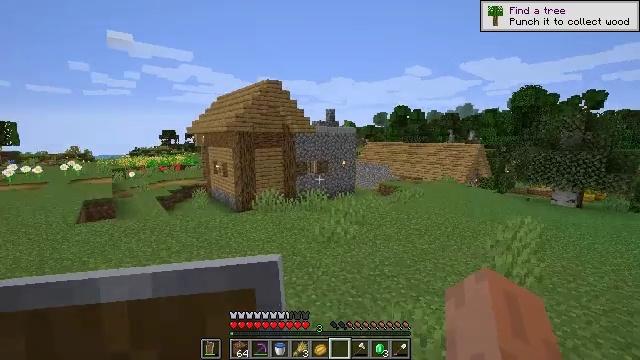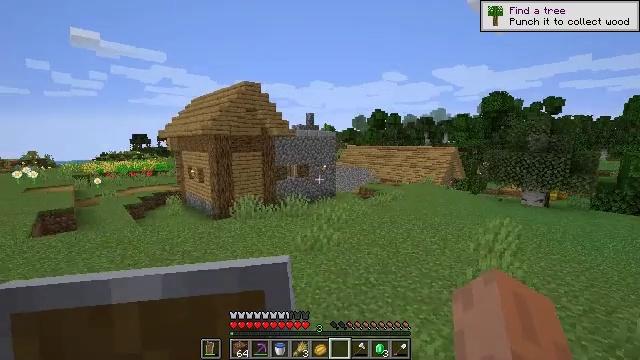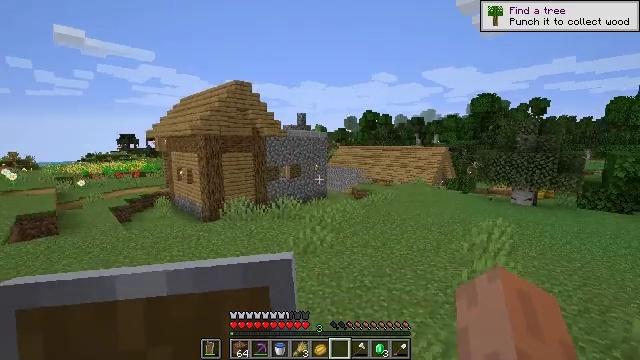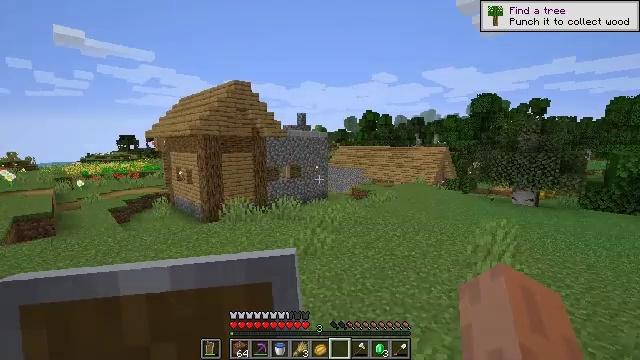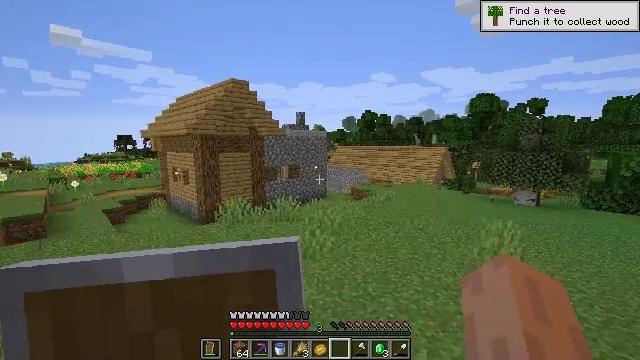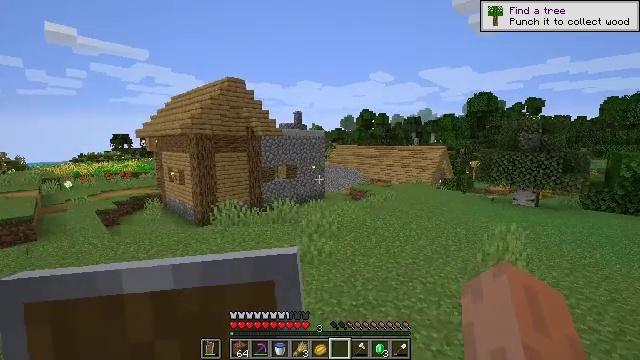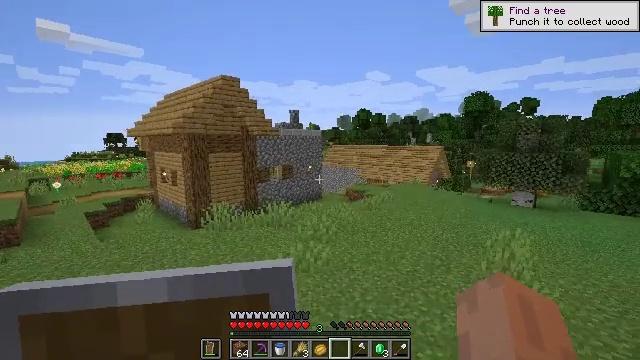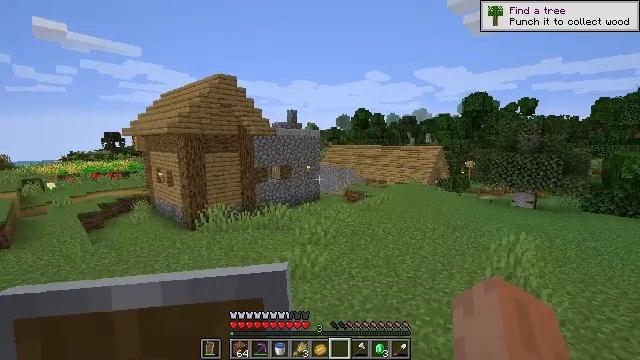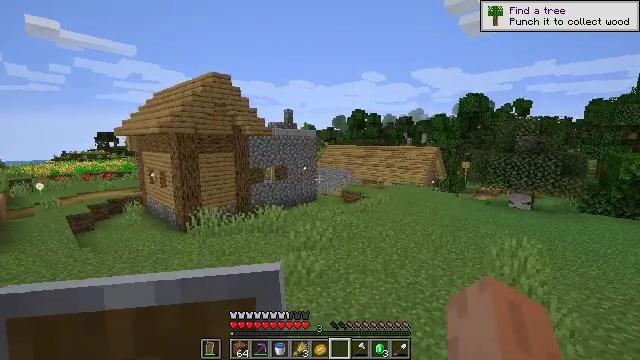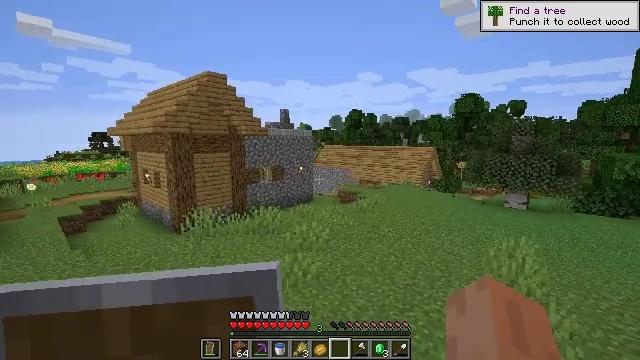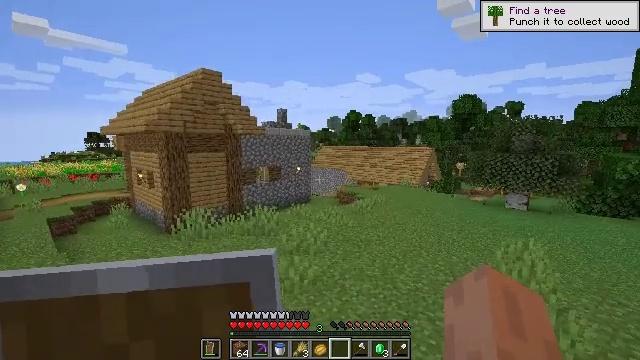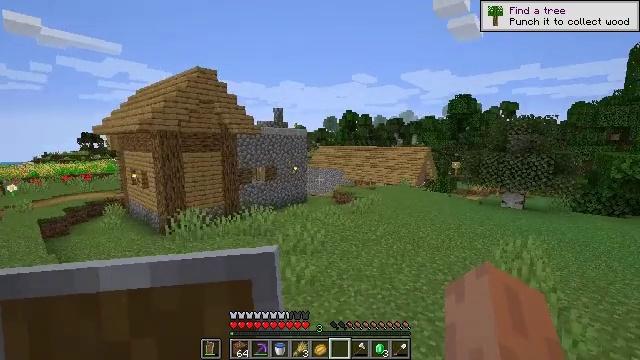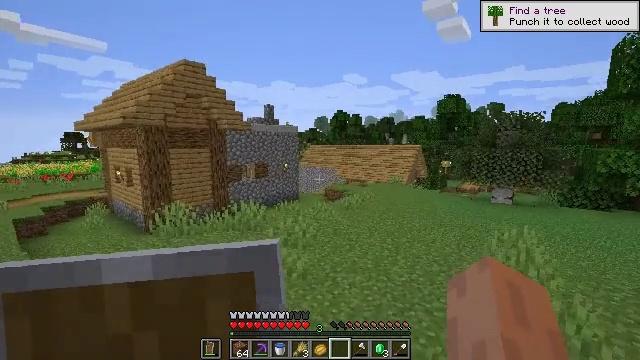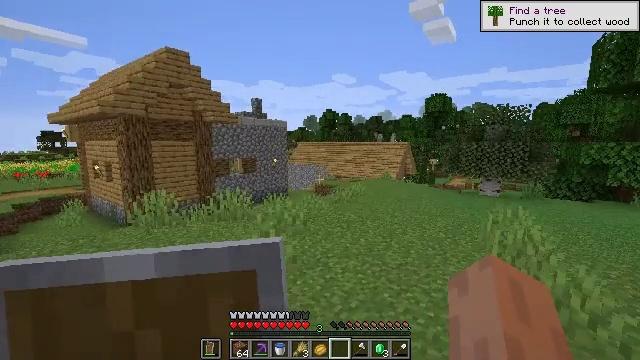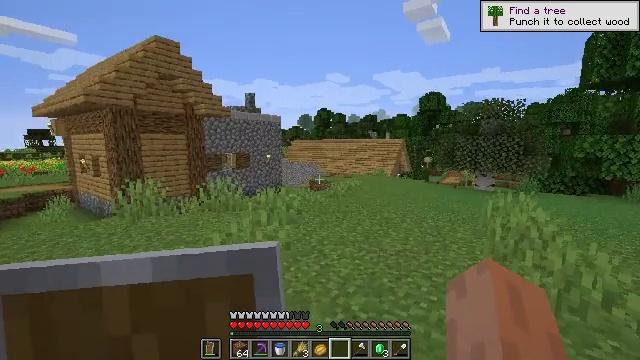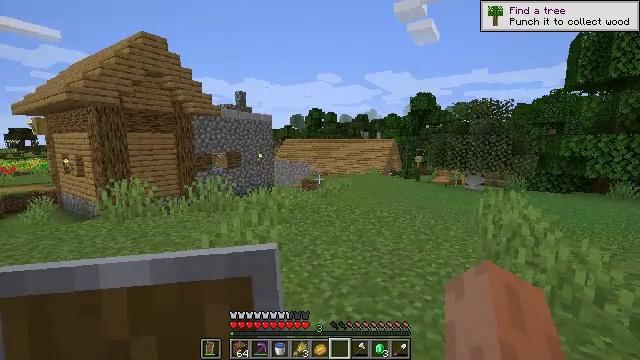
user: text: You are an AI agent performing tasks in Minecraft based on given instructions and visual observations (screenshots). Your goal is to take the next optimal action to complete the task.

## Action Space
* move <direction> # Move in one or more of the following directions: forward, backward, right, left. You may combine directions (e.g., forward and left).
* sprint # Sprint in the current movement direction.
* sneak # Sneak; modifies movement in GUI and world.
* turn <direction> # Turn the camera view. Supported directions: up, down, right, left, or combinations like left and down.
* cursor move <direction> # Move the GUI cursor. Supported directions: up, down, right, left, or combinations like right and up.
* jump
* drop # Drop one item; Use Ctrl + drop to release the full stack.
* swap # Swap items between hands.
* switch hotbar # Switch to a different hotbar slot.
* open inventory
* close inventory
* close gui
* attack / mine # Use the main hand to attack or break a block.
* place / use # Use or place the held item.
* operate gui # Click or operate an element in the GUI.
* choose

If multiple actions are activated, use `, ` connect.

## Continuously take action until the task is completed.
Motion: motion action
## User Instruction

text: Mine a hay block from the field.
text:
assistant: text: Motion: move forward, turn right
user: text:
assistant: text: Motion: move forward, turn right
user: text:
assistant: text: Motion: move forward
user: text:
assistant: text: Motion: move forward
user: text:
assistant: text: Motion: move forward
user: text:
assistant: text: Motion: move forward
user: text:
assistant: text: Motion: move forward
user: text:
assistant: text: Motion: move forward
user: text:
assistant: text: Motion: move forward
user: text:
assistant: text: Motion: move forward
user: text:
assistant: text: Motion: move forward
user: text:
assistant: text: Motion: move forward, turn right
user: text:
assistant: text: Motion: move forward, turn right
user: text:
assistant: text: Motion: turn right
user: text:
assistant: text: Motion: turn right
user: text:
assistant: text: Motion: no_op
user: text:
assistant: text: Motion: no_op
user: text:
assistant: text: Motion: no_op
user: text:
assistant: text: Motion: no_op
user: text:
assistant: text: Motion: move forward
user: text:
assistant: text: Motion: move forward
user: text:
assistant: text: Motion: move forward
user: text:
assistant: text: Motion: no_op
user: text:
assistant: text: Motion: move forward
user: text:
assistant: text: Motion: move forward
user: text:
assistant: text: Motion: move forward
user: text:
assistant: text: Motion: move forward
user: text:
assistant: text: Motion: move forward
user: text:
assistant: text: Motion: move forward, turn right
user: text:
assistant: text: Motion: move forward, turn right